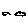
Label: cloud